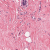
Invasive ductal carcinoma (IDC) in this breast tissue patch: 0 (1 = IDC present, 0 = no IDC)